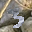
Label: 3